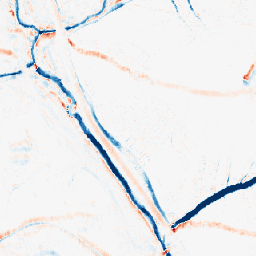
Category: morphological
Decomposition family: morphological_ellipse
Decomposition parameters: operation: average
width: 10
height: 5
Upsampling method: nearest
Upsampling parameters: scale: 4
Upsampling scale: 4